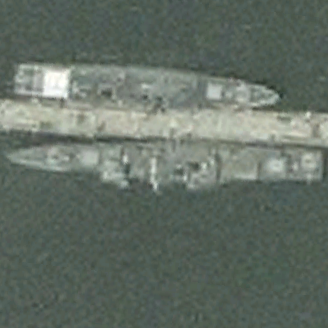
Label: cruiser